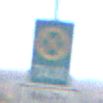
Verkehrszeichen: Taxenstand
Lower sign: ZeitangabenMitBeschraenkungAufWochentage2
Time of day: Midday
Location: Outdoor (Nature)
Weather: Clear
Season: NotSpecified
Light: Natural